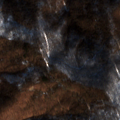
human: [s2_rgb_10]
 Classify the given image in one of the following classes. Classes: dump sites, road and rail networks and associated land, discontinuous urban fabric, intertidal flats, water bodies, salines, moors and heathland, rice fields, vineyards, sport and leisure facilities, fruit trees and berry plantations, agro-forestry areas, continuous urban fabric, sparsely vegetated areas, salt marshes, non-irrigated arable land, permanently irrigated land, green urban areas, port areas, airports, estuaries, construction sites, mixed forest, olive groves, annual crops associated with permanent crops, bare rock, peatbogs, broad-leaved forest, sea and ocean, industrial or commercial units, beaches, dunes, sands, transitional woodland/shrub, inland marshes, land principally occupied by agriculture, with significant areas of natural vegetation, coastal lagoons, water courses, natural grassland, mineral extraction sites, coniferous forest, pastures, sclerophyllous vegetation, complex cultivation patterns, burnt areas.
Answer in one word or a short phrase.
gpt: broad-leaved forest, mixed forest